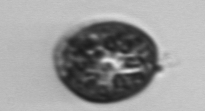
Label: Prorocentrum